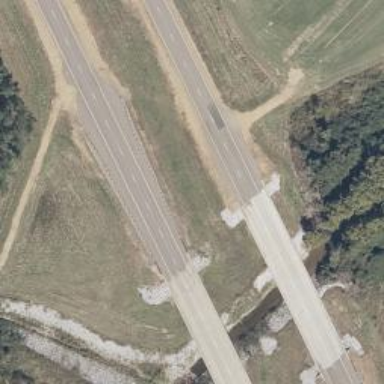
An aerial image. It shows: Primary highway bridge with dual carriageways.